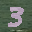
Label: 3